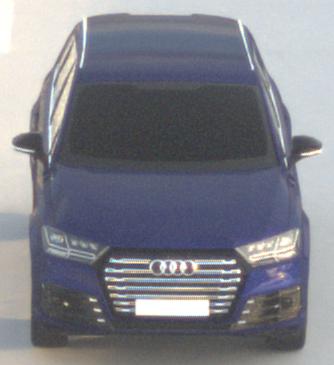
Make: Audi
Model: SQ7
Detailed model: -
Model produced from: 2016
Model produced until: 2018
Doors: 5
Color: blue
Road condition: dry road
Daytime: sunrise or sunset
Contrast: low contrast